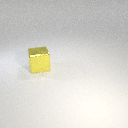
large yellow metal cube